Question: I am trying to run a sentiment analysis using Power BI and Microsoft cognitive text analysis.
This is my code for the query.
'''
(Source as table) as any =>
let
JsonRecords = Text.FromBinary(Json.FromValue(Source)),
JsonRequest = "{""documents"": " & JsonRecords & "}",
JsonContent = Text.ToBinary(JsonRequest, TextEncoding.Ascii),
Response =
Web.Contents("https://westcentralus.api.cognitive.microsoft.com/text/analytics/v2.0",
[
Headers = [#"Ocp-Apim-Subscription-Key"= APIKey,
#"Content-Type"="application/json", Accept="application/json"],
Content=JsonContent
]),
JsonResponse = Json.Document(Response,1252)
in
JsonResponse
'''
As far as I'm concerned I did create my parameters correctly. I also double checked my key and API.
I receive this error:
> An error occurred in the '' query. DataSource.Error: Web.Contents
failed to get contents from
'<URL>'
(404): Resource Not Found Details:
DataSourceKind=Web
DataSourcePath=<URL>
Url=<URL>

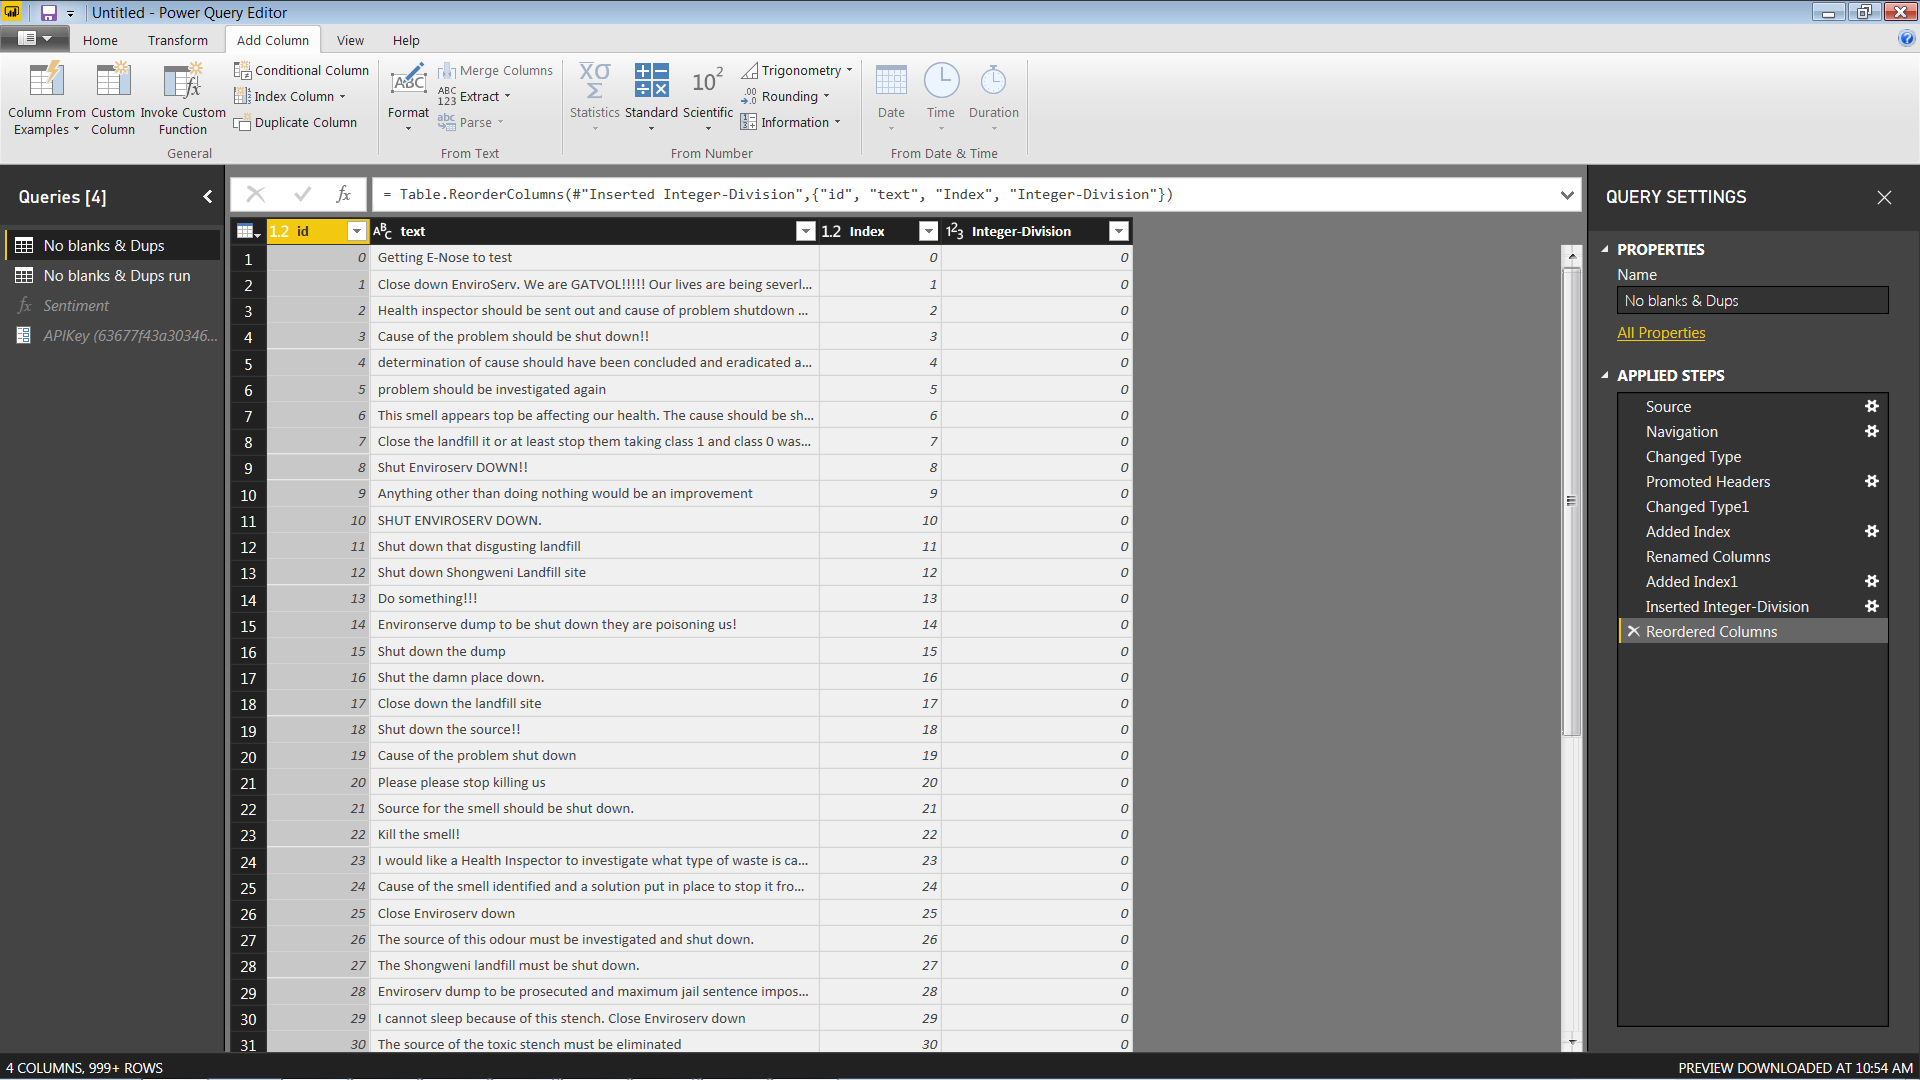
Answer: This <URL> indicates that 'POST' request is to a '/sentiment' endpoint, so you should update the URL to 'https://westcentralus.api.cognitive.microsoft.com/text/analytics/v2.0/sentiment'.